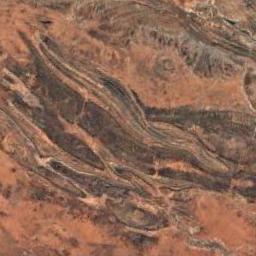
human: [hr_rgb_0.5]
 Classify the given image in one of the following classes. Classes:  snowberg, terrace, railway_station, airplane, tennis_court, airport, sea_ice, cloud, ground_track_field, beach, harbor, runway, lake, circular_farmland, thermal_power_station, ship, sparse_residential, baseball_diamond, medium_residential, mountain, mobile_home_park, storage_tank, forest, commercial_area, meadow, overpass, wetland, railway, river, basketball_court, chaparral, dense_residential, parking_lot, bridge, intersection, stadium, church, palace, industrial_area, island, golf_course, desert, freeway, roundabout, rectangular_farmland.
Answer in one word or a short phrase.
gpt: desert